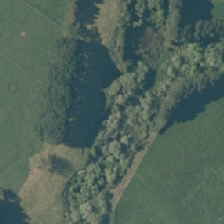
Land cover: deciduous_hardwood